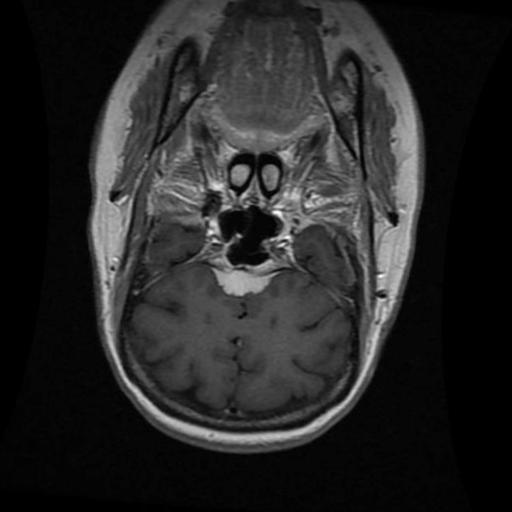
Label: meningioma